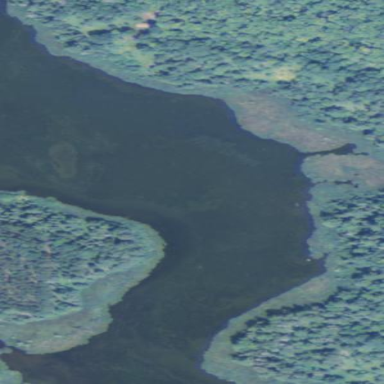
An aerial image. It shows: Beautiful lake surrounded by nature.